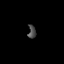
Tissue: prostate
Cell type: Fibroblasts
Senescence score: 0.701
Nuclear area (px): 100
Mean DAPI intensity: 75.56